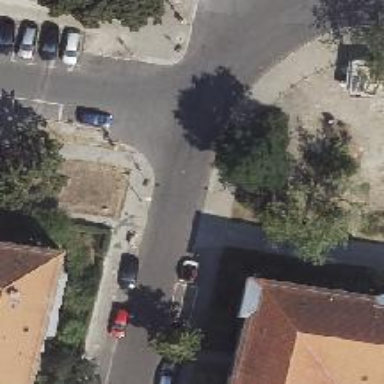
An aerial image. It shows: Unmarked crossing on the road.